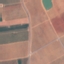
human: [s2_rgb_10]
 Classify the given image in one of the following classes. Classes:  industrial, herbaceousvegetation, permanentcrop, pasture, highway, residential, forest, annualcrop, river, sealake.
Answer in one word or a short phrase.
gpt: PermanentCrop